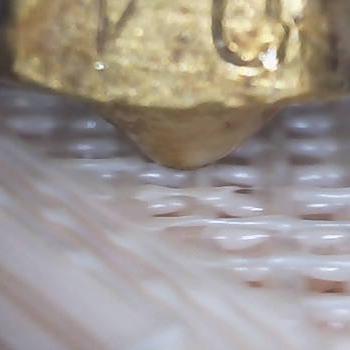
Flow rate: 35%